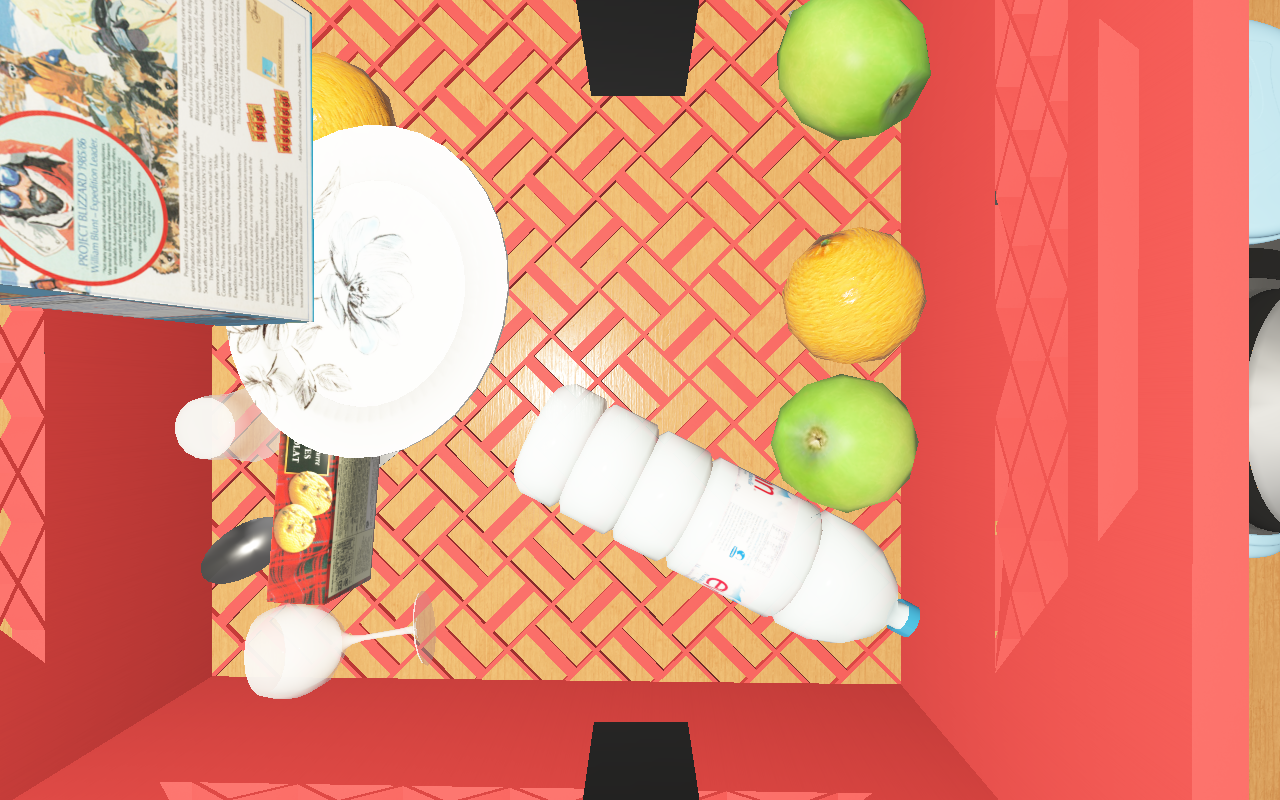
Objects in the scene:
carafe
water bottle
apple
orange
plate
jam jar
cereal box
cereal box